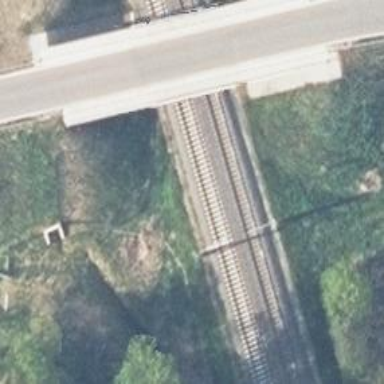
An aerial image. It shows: Milestone along the railway with catenary mast.